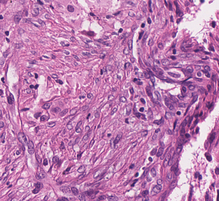
Tumor epithelial tissue: no
Tumor-associated stroma tissue: yes
Normal tissue: no